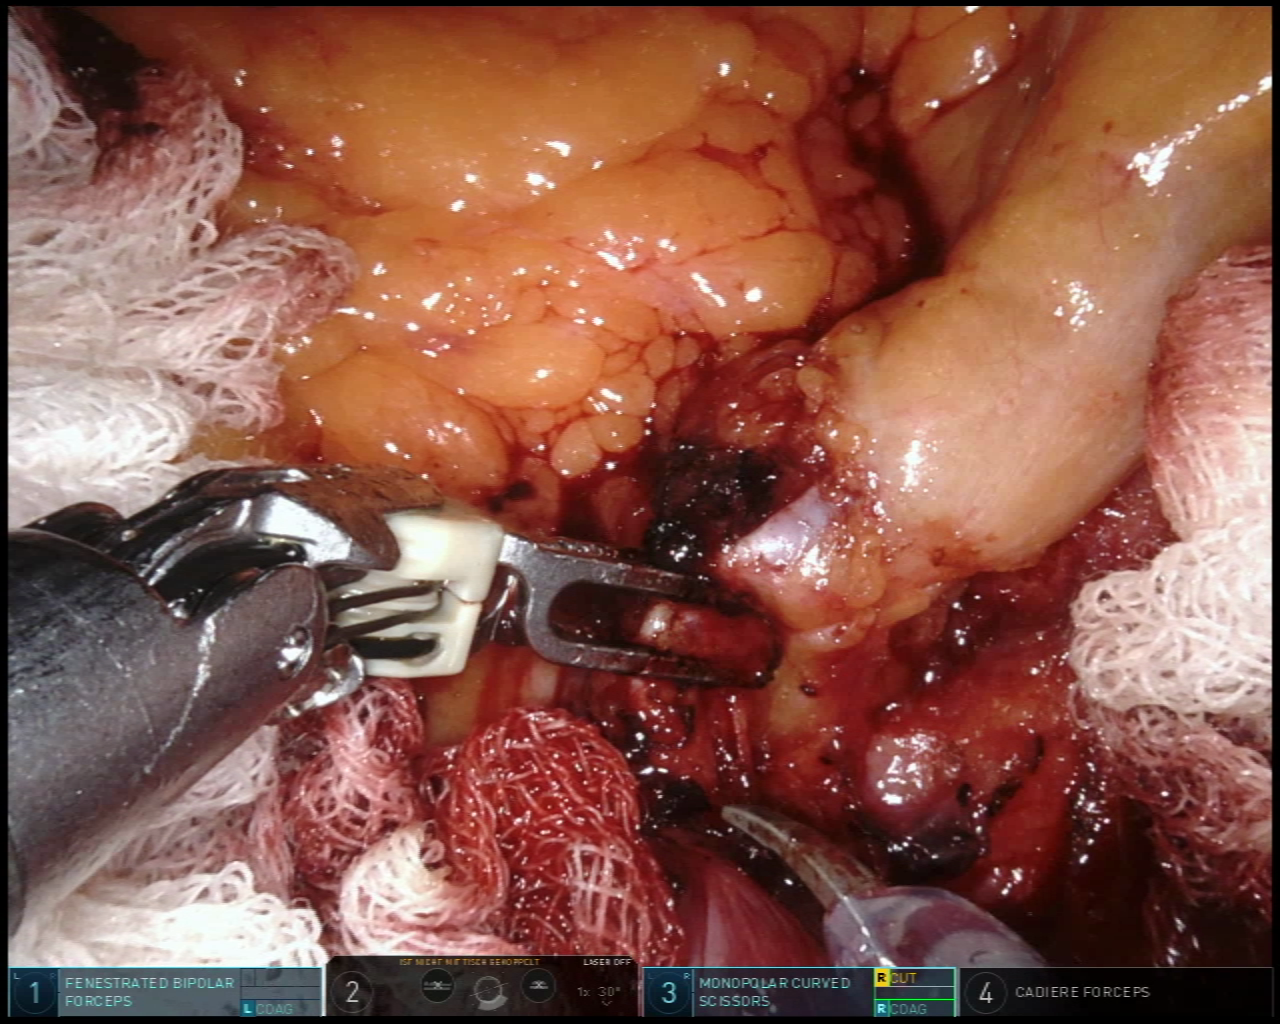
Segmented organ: intestinal_veins
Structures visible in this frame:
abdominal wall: no
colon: no
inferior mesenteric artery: no
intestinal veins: yes
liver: no
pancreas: no
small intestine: no
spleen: no
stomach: no
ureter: no
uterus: no
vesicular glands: no